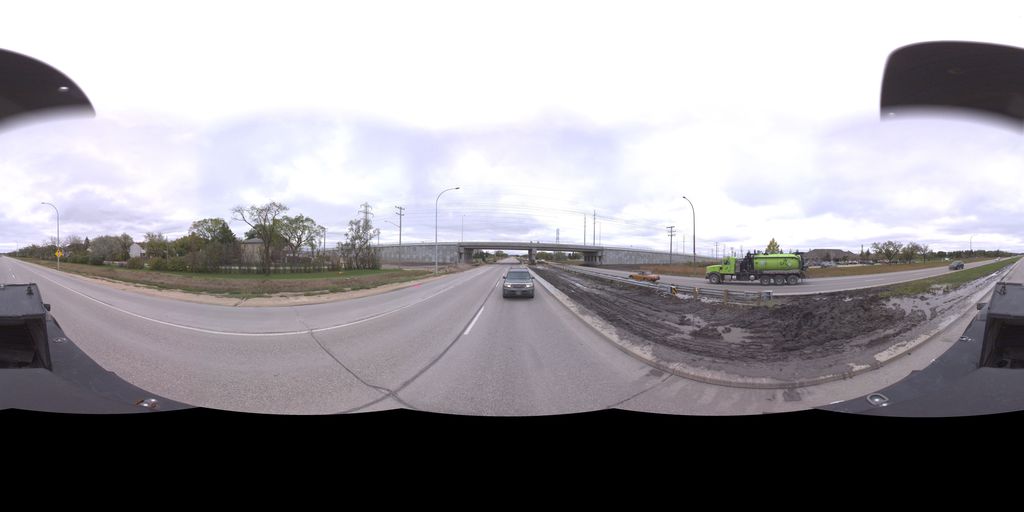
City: winnipeg